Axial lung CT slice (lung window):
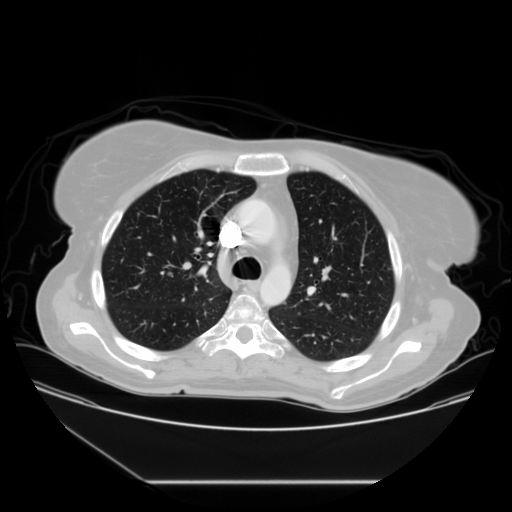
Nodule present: yes
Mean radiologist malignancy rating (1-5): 3